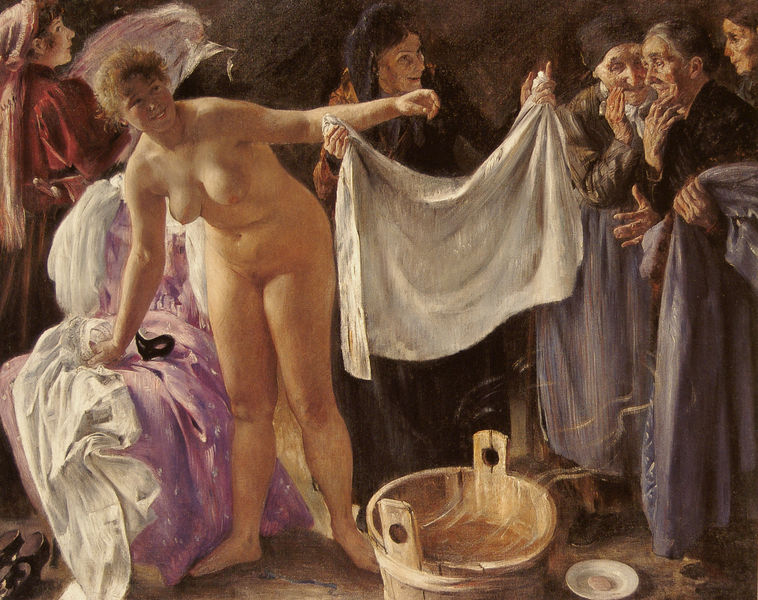
Titel: Die Hexen
Künstler: Lovis Corinth
Standort: London
Institution: (Privatsammlung)
Schlagwörter: akt, blau, dunkel, gemälde, hand, haut, himmel, mann, nackt, rubens, schatten, wasser, weiß, baden, badende, bäume, frauen, grün, menschen, mädchen, wäsche, braun, brust, busen, damen, frau, grau, haar, hell, holz, hut, kleid, kleider, licht, raum, reden, schwarz, zimmer, ölbild, rot, tuch, malerei, alt, blond, jung, wand, alte, arm, arme, dienerin, falten, halten, kleidung, leinen, mensch, teller, bild, hände, innenraum, öl, nass, pastos, sonne, boden, gewand, haare, stoff, stoffe, tücher, gewänder, innen, rosa, beine, kübel, lächeln, schürze, bein, brüste, füße, modell, trocknen, schuhe, heiß, schürzen, warm, hitze, lila, violett, dampf, chair, women, dress, duktus, face, gossip, lady, old, sprechen, weib, weiber, woman, kopftuch, vergnügen, handtuch, maid, pink, servant, washing, zofe, pot, nabel, bauch, junge frau, nackte, geschlecht, scham, freude, bad, kichern, lachen, waschen, gefäß, corinth, alter, maske, porzellan, nakt, jugend, flüstern, schuh, staunen, grinsen, badezuber, wanne, zuber, toilette, landschaftsbild, runzeln, hüfte, naked, nude, mittelalter, head, water, young, trog, seife, bottich, eimer, oma, dienerinnen, alte frauen, smile, spaß, youth, kessel, holzbottich, hexe, hexen, holzzuber, arms, shoe, shoes, schober, nckt, gerede, graue haare, legs, gemeinschaft, susanna, breasts, waschtag, bathing, towel, schlafhemd, steam, wash, gelächter, bade, tuscheln, schuber, mask, bordell, wasserdampf, act, toffe, plate, weißes tuch, gürtels, bed, badetag, bath, nach dem bad, bather, tub, age, augenmaske, alte freuen, heißes wasser, seifenschale, wasserkübel, wäache, wäsch, badenede nackte alte frauen tücher maske, whisper, bucket, soap, swasser, belly, boobs, tits, laughter, zubber, fienerin, bathe, shock, badeschuber, crone, dbather, asdff